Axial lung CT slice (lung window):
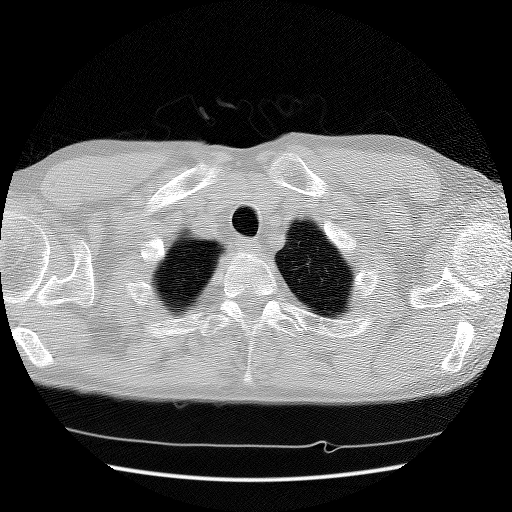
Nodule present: no